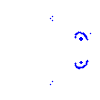
Particle: proton